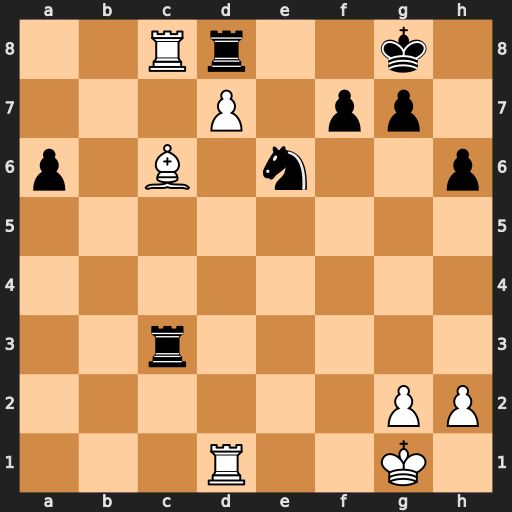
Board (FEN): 2Rr2k1/3P1pp1/p1B1n2p/8/8/2r5/6PP/3R2K1
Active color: w
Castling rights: -
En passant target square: -
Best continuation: Rd6 Rxc6 Rdxc6